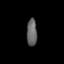
Tissue: lung
Cell type: Epithelial cells
Senescence score: 0.1764
Nuclear area (px): 279
Mean DAPI intensity: 98.72